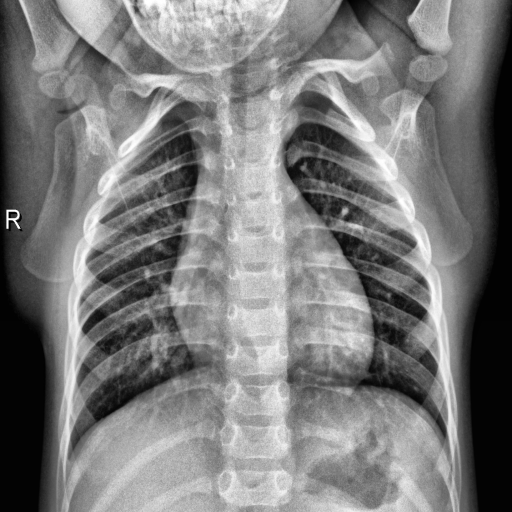
Finding: NORMAL